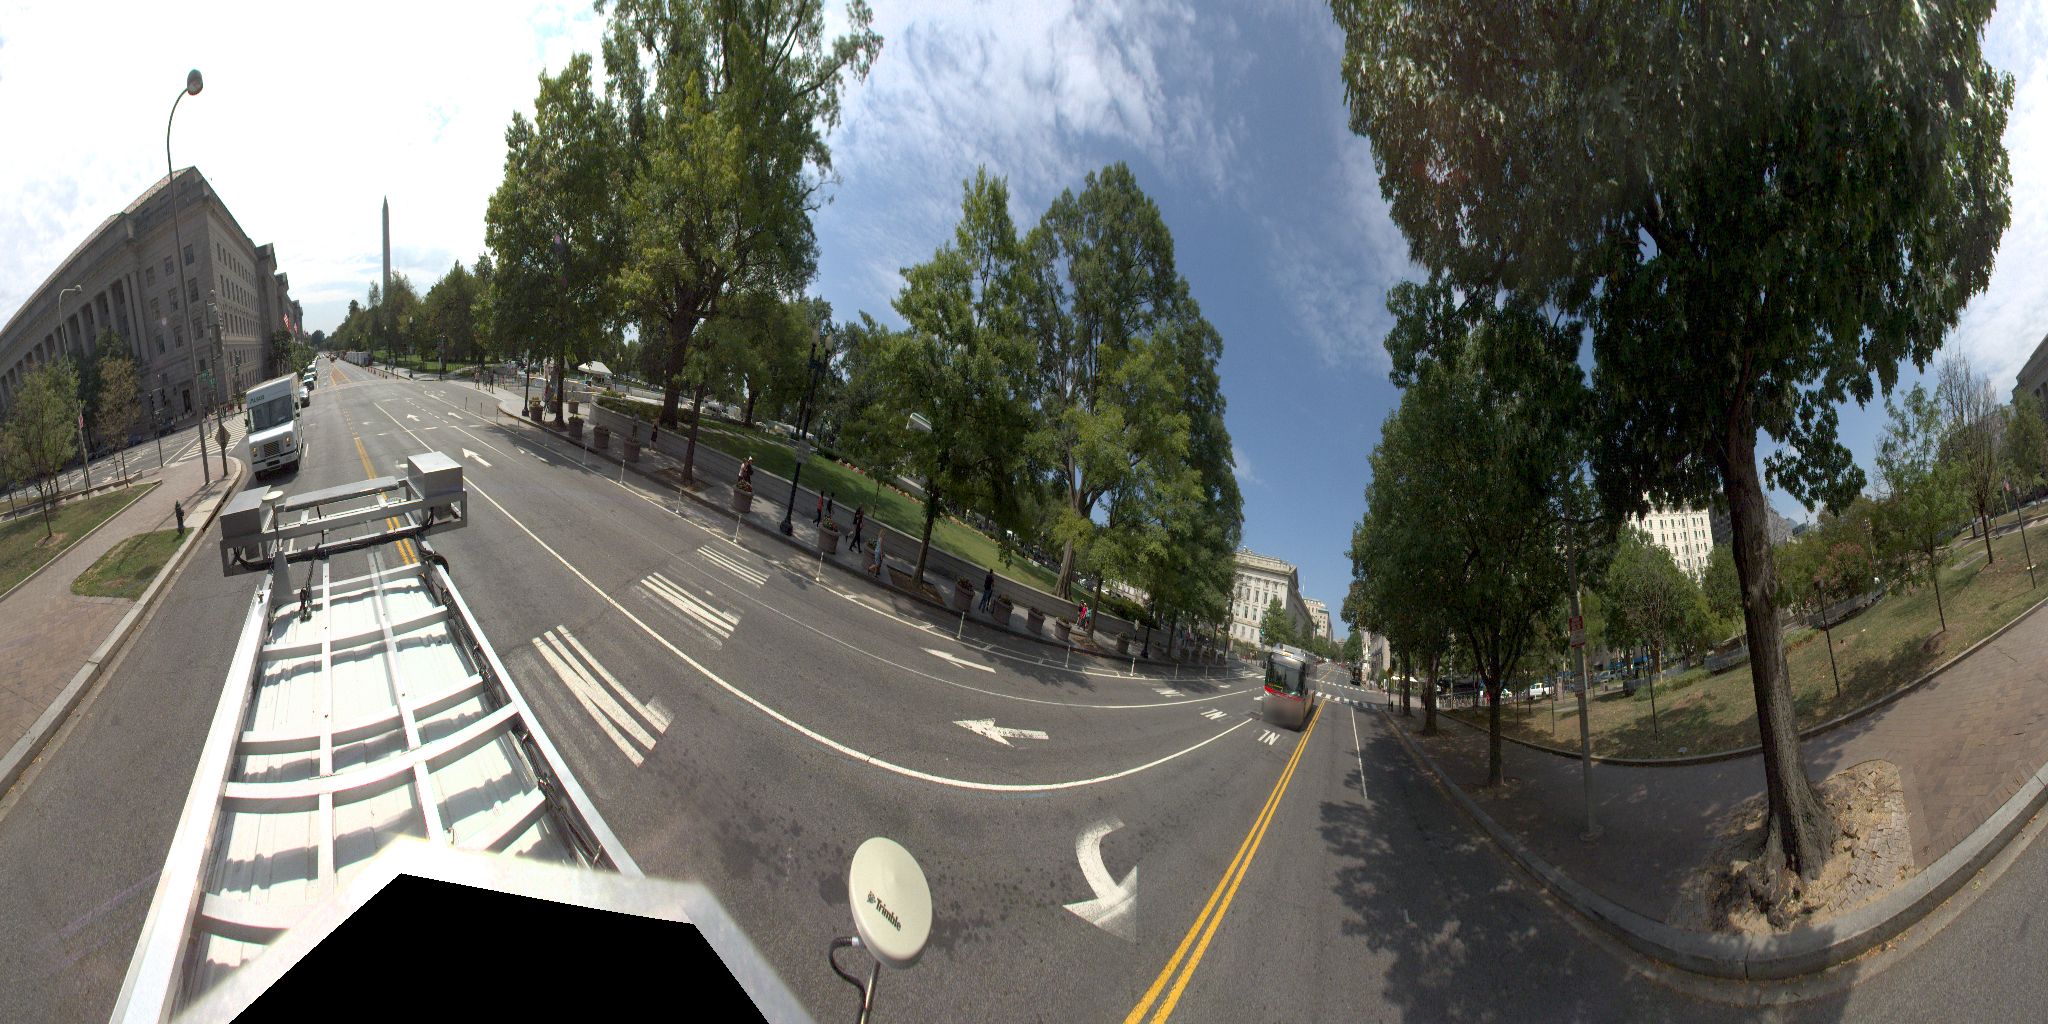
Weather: clear
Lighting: day
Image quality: good
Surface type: cycling surface
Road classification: primary
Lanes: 5
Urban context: urban centre
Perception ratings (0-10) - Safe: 0.46, Lively: 3.3, Beautiful: 5.56, Boring: 5.88, Depressing: 5.4, Wealthy: 4.48